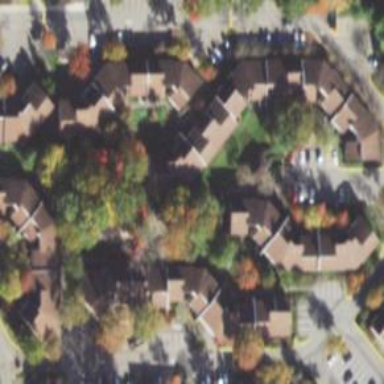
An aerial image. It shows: Residential area with apartments.